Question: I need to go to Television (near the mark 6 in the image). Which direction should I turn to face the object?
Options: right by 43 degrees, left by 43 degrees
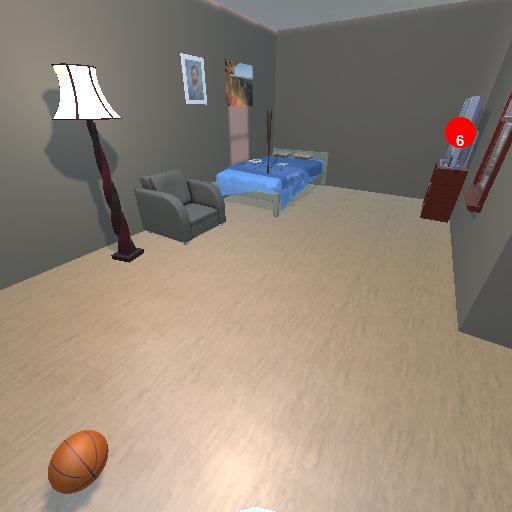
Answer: right by 43 degrees